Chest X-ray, AP view. Patient: 34 years old, sex M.
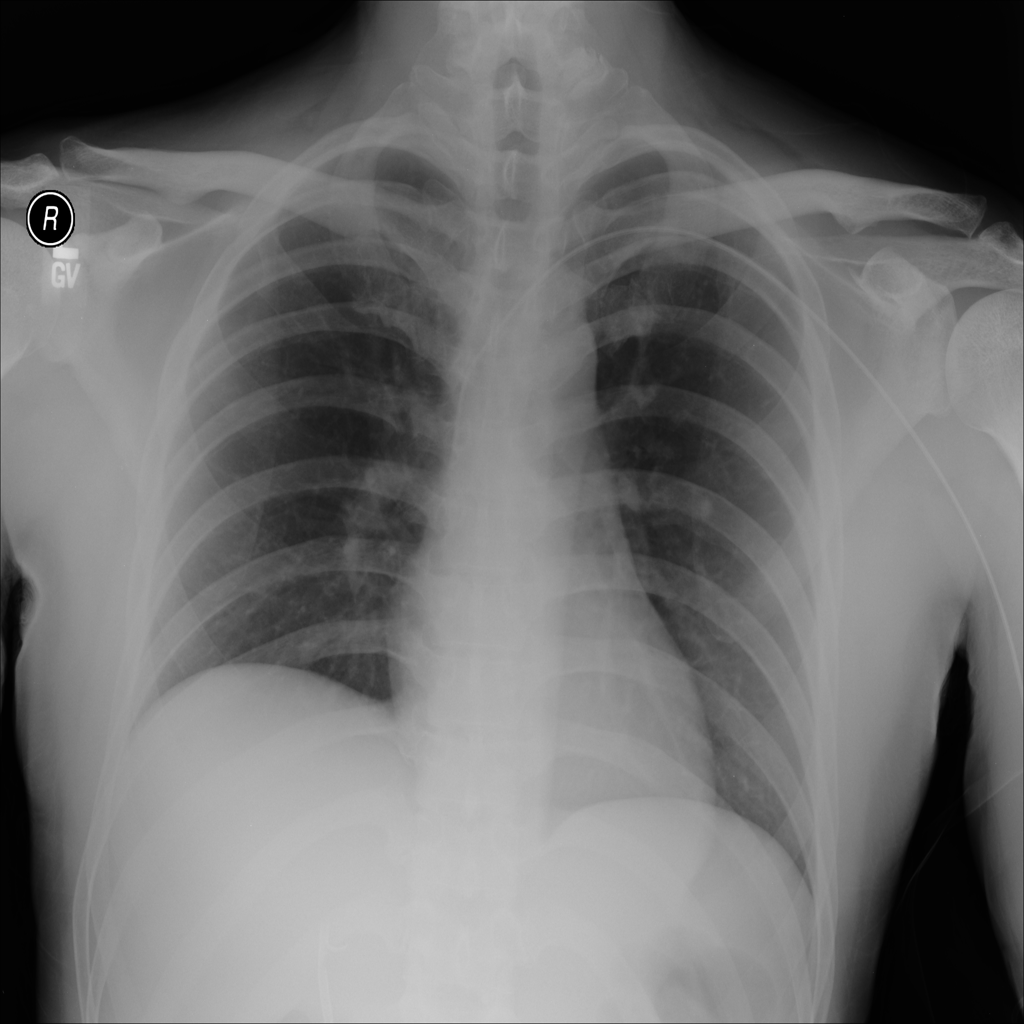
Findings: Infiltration